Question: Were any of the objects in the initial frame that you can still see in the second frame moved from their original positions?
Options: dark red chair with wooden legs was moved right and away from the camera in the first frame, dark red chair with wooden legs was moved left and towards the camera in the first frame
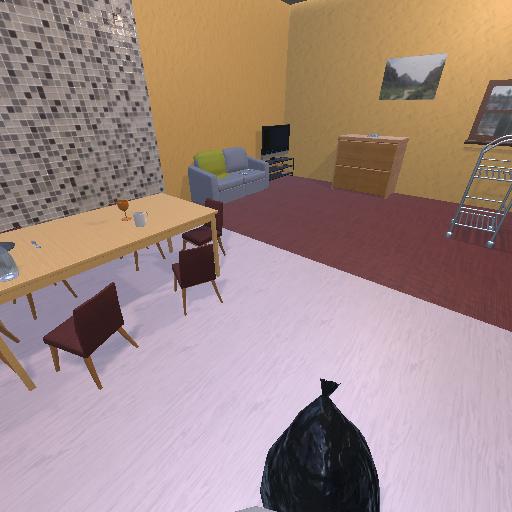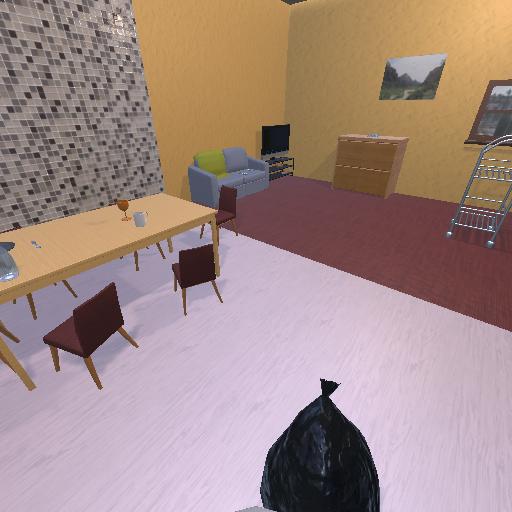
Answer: dark red chair with wooden legs was moved right and away from the camera in the first frame